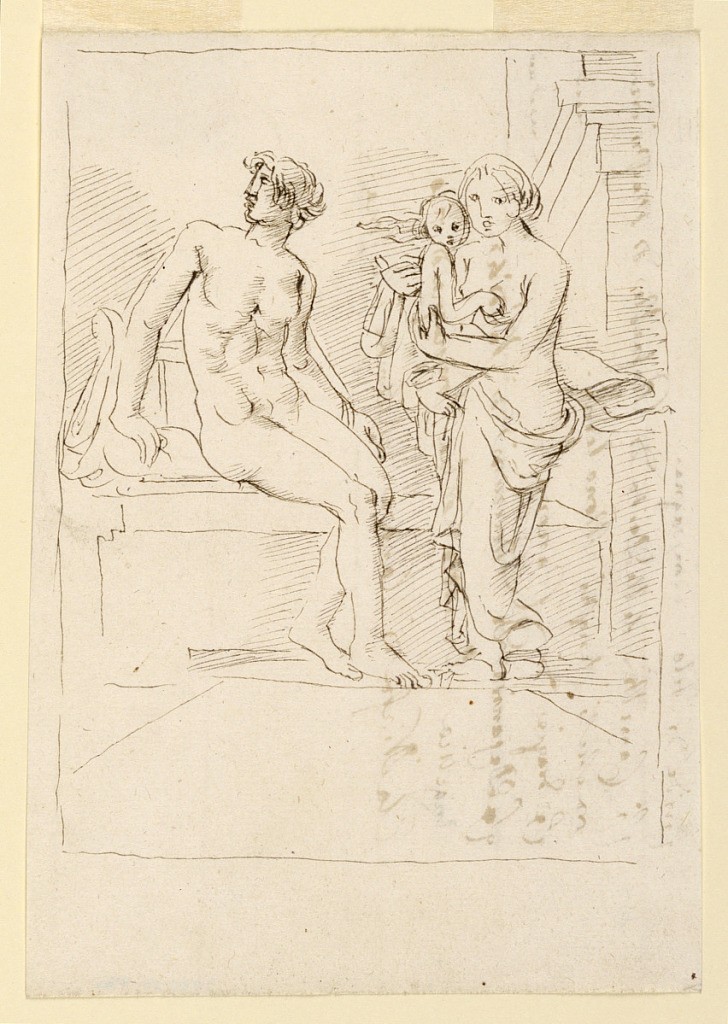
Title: Sketch, Classical Man, Woman, and Child
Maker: Fortunato Duranti, Italian, 1787 - 1863
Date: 1820–1850
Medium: Pen and ink on paper
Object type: Drawing
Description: Sketch, Classical Man, Woman, and Child.